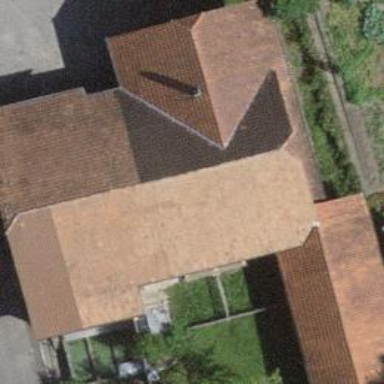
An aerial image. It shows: Farm building.